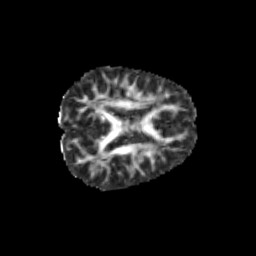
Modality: FA
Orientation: axial
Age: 11
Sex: male
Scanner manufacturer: siemens
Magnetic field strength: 3 T
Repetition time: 3.8 s
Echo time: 0.07 s